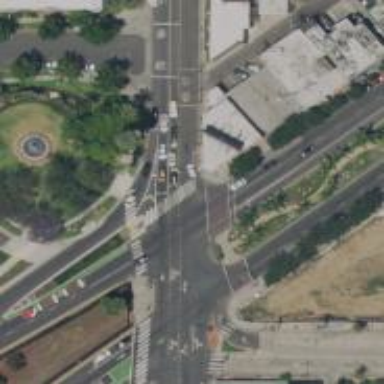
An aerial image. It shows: Zebra crossing on footway.